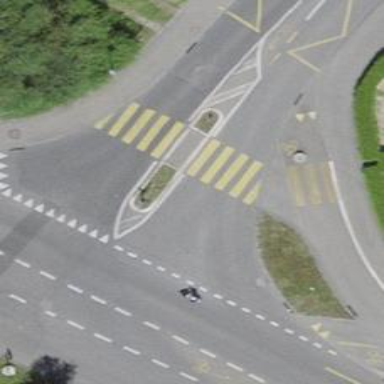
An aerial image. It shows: Uncontrolled zebra crossing with pedestrian island.